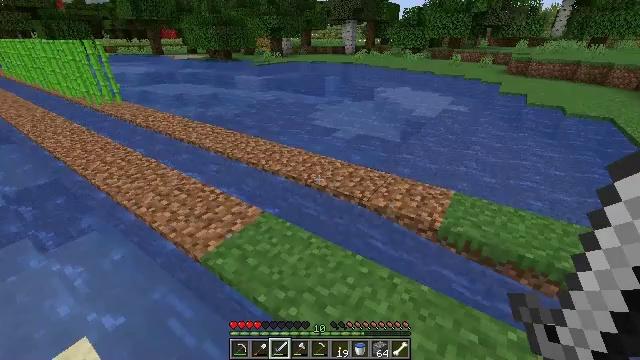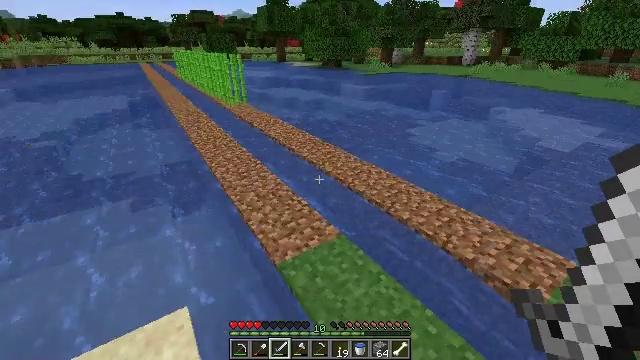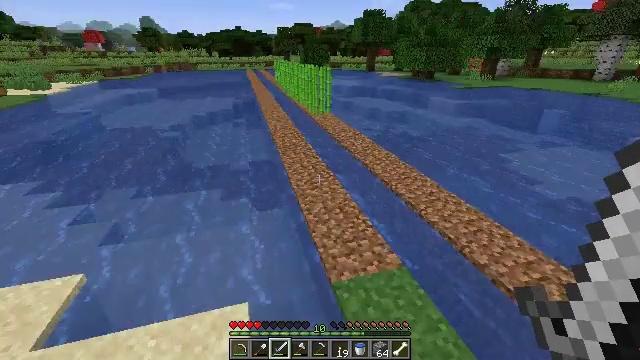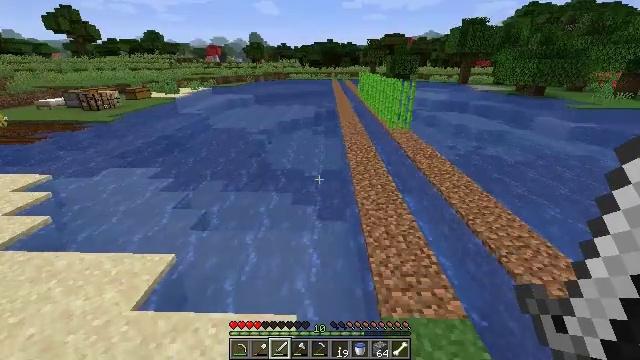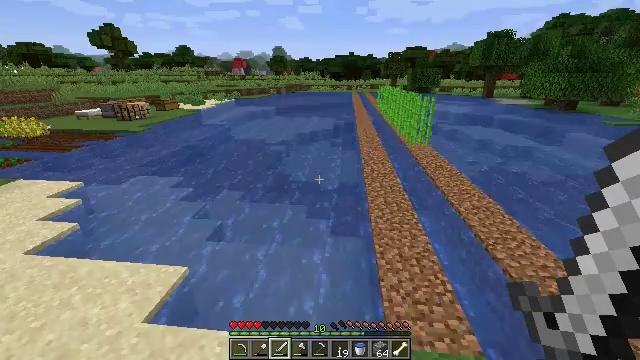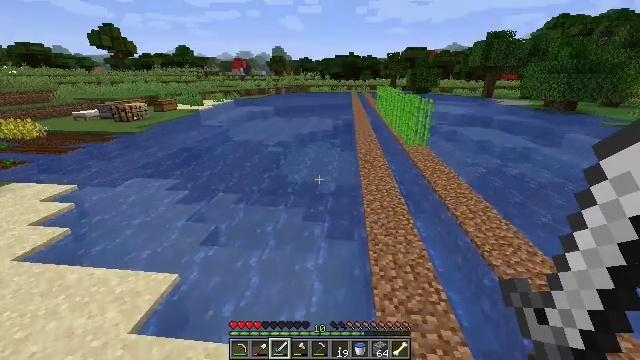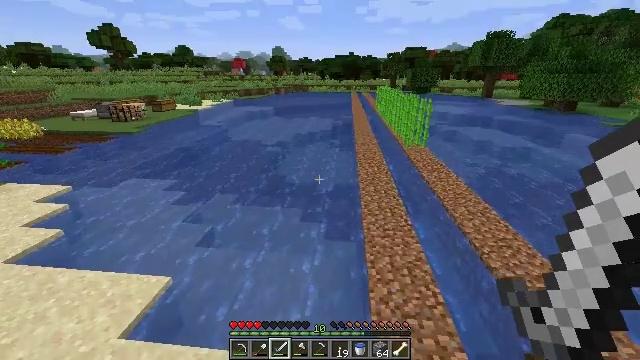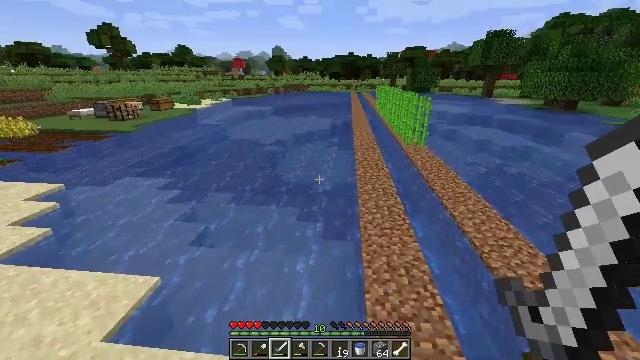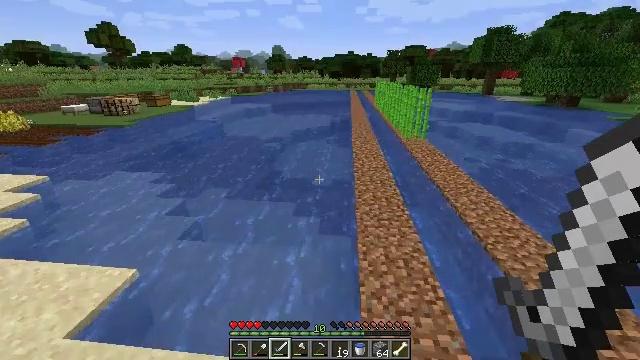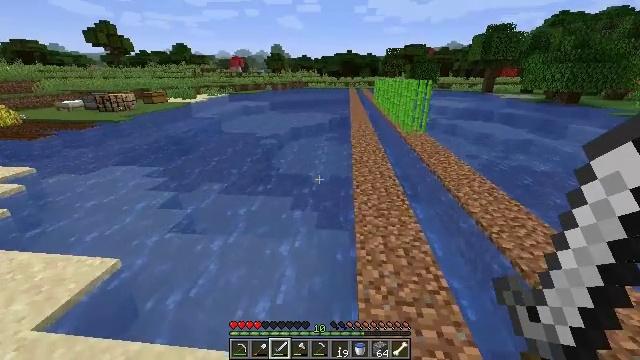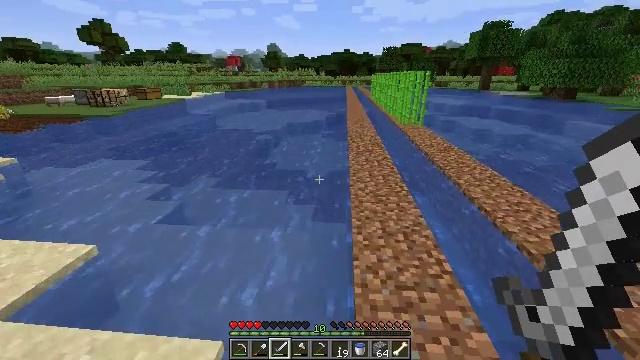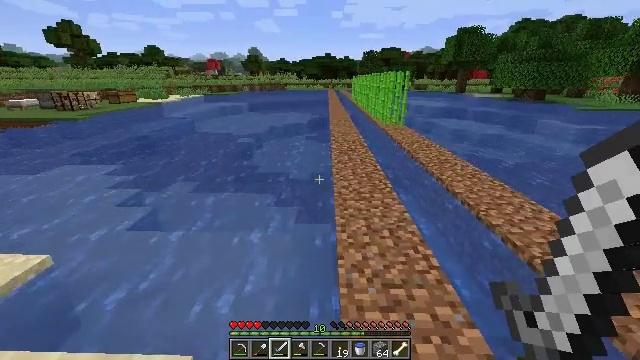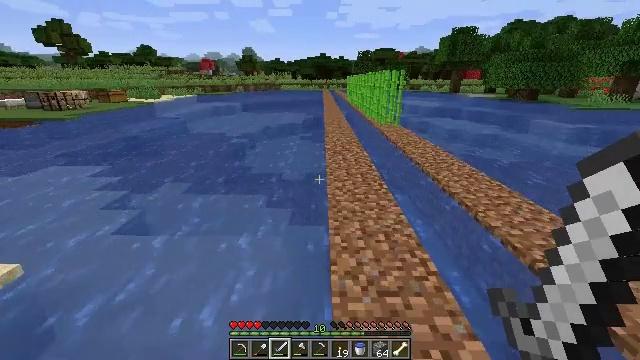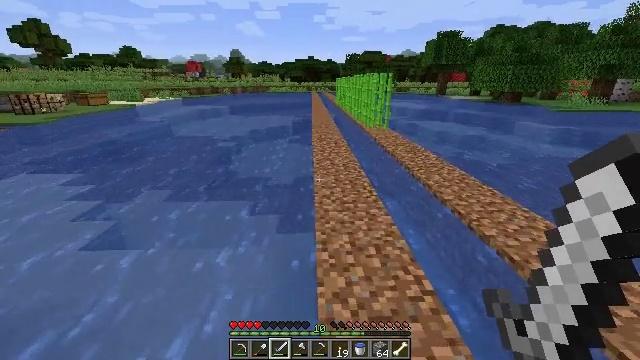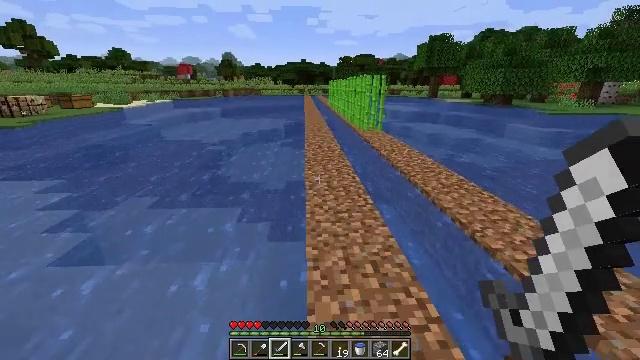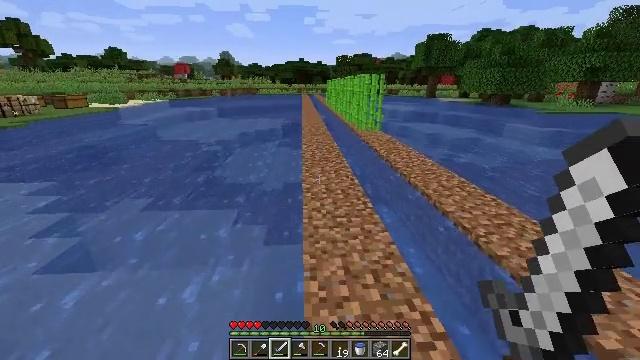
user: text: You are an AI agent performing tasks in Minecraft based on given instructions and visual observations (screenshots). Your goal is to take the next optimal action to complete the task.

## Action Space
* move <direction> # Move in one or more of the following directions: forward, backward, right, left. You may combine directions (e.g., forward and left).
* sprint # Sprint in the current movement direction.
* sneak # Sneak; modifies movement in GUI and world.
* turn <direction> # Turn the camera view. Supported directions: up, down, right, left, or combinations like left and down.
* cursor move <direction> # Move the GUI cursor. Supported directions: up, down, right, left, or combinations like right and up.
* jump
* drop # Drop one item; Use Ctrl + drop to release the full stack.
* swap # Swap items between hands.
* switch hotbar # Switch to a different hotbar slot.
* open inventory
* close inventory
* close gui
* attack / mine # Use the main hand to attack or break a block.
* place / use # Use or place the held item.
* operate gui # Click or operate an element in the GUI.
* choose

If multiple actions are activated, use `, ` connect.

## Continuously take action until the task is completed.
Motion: motion action
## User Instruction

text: Collect sugar cane near water sources.
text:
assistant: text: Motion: move forward, turn left and up, jump
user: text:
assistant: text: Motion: move forward, turn left and up, jump
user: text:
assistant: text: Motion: move forward, turn left and up, jump
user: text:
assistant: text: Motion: move forward, turn left and up
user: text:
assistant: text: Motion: move forward
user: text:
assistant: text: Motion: move forward
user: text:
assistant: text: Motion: move forward
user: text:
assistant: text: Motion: move forward
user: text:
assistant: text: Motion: move forward
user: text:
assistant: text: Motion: move forward
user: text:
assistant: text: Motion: move forward, turn right
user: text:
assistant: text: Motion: move forward, turn right
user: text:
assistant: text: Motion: move forward, turn right
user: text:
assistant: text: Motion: move forward, turn right
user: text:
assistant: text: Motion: move forward
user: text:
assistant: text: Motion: move forward
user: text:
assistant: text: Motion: move forward and move right
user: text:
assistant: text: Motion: move forward and move right
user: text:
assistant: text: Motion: move forward and move right
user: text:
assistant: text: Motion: move forward and move right
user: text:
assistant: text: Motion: move forward and move right, jump
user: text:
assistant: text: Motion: move forward and move right, jump
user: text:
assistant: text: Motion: move forward and move right, jump
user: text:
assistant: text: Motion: move forward and move right, jump
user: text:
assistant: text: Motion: move forward and move right, jump
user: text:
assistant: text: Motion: move forward and move right, jump
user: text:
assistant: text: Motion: move forward and move right
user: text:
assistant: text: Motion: move forward and move right
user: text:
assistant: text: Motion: move forward and move right
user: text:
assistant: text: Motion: move forward and move right